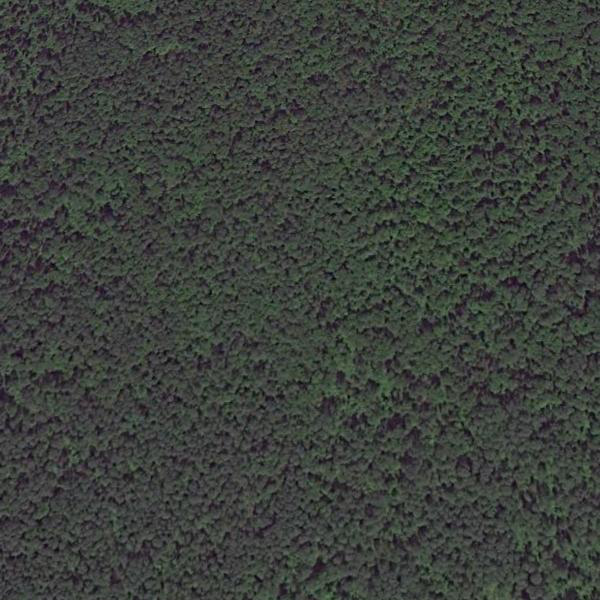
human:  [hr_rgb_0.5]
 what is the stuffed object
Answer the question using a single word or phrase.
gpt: meadow